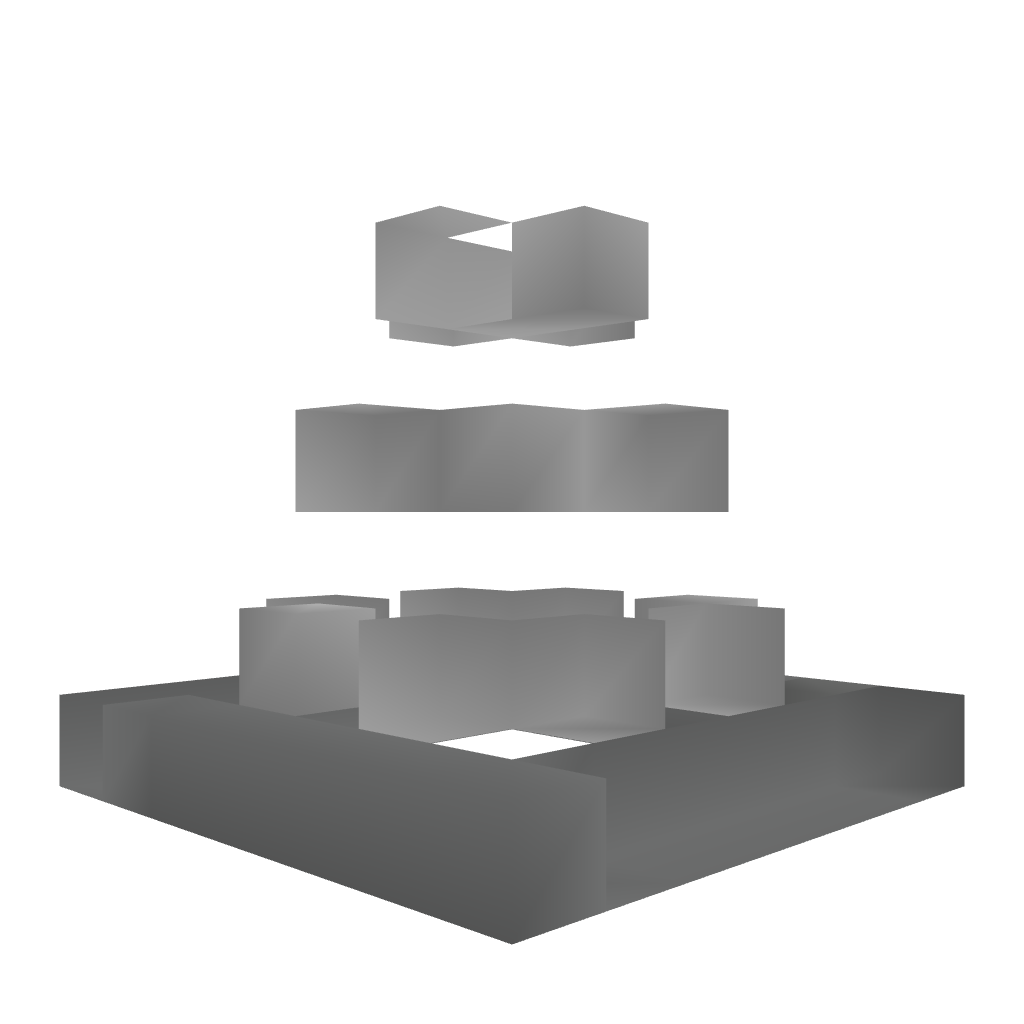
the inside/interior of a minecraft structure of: Quartz Fountain